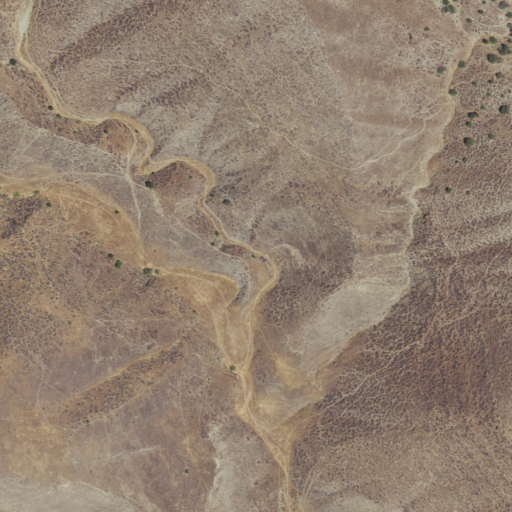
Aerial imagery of valley in California named Parsons Canyon containing grassland and shrub